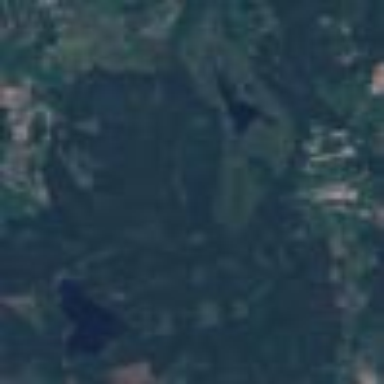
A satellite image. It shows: Mixed woodland with various types of leaves.